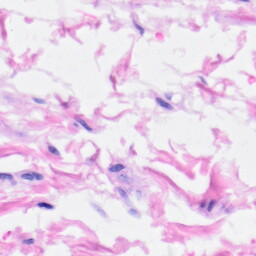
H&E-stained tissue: Heart